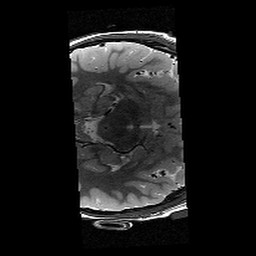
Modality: T2w
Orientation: axial
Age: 11
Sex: male
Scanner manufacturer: siemens
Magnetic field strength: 3 T
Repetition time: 9.23 s
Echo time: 0.067 s